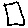
Label: square